Current action and preconditions to check: trajectory_clear

Your task: For each precondition in the list above, predict whether it will hold at this action.

Consider the current scene as observed from the mobile robot's camera, and analyze the predicted future states of all dynamic agents (e.g., people, animals, vehicles, or any moving entities) within the NEXT SECOND.

IMPORTANT: Only answer "very likely" if you are absolutely certain—based on strong, clear evidence—that a dynamic agent will violate the precondition in the predicted future state. Do NOT answer "very likely" for unlikely, ambiguous, or low-probability risks.

Ask yourself for each precondition: Is there a high probability, with clear and convincing evidence, that the predicted future states of any dynamic agent will interfere with the predicted future state of the currently executing action within the NEXT SECOND, causing that precondition to fail?

Assess the risk level based on these predictions. Use "likely" or "very likely" if motions create a clear risk of interference.

Use "neutral" or "improbable" if agents are nearby but their predicted paths are clearly diverging or non-conflicting.

Failure Risk Categories: "very improbable", "improbable", "neutral", "likely", "very likely"

Answer Format: Output ONLY the probability_of_failure value from these categories: "very improbable", "improbable", "neutral", "likely", "very likely"

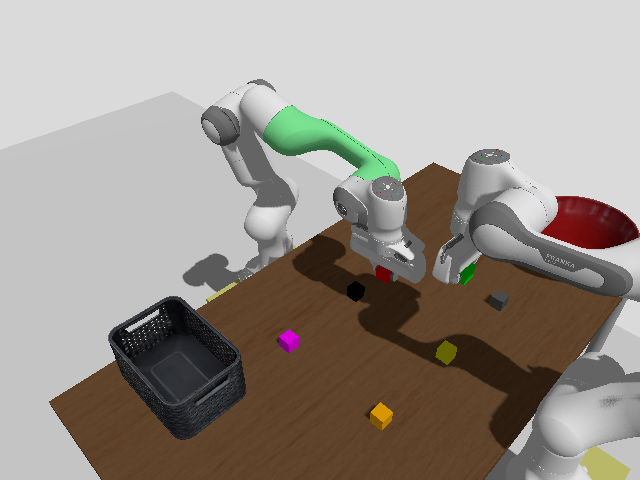

Answer: neutral